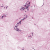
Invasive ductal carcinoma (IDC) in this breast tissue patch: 0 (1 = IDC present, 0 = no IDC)